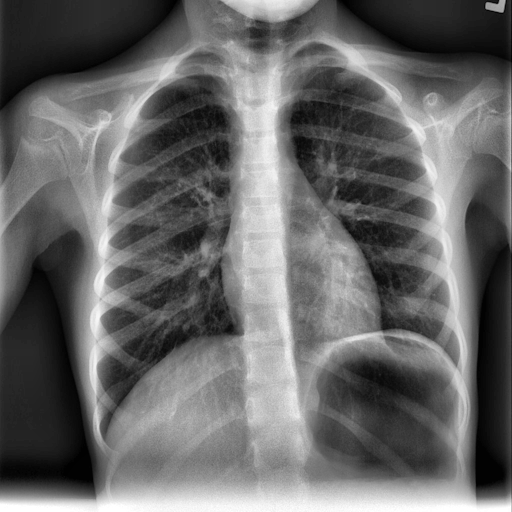
Finding: NORMAL